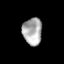
Tissue: prostate
Cell type: T cells
Senescence score: 0.3615
Nuclear area (px): 520
Mean DAPI intensity: 170.427